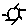
Label: sun